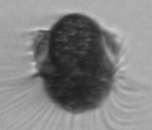
Label: Mesodinium